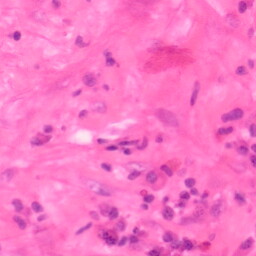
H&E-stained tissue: Colon